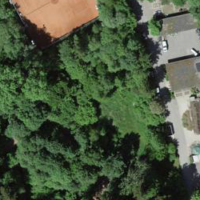
EUNIS habitat code: 55
Species observed at this site:
Silene dioica